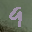
Label: 9